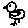
Label: bird